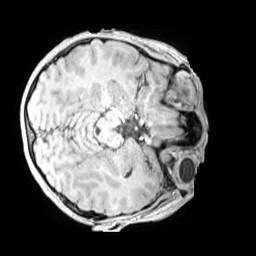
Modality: MP2RAGE
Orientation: axial
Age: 11
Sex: male
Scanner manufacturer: siemens
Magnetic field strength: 3 T
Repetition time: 4 s
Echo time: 0.00303 s